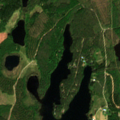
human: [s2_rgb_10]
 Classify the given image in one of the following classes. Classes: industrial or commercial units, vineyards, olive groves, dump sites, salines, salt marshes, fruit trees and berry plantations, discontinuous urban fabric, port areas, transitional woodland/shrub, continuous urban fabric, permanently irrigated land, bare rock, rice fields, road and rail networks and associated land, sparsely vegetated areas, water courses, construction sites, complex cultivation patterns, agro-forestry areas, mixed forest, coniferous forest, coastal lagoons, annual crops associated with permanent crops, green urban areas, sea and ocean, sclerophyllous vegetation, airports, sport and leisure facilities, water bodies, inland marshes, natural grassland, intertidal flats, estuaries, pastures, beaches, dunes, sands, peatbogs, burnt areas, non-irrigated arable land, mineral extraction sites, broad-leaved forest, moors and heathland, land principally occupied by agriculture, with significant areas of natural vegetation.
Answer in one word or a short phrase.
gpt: broad-leaved forest, coniferous forest, mixed forest, transitional woodland/shrub, water bodies